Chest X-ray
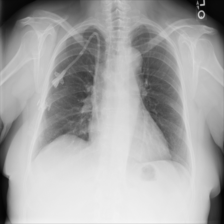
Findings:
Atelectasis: negative
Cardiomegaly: negative
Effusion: negative
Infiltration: positive
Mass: negative
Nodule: negative
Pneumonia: negative
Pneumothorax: negative
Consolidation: negative
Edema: negative
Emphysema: negative
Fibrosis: negative
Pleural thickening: negative
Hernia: negative